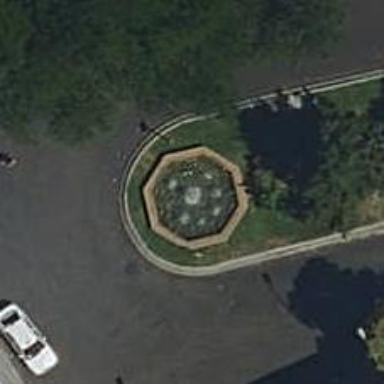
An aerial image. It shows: Beautiful fountain.